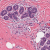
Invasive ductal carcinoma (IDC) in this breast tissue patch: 0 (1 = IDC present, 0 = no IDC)